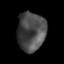
Tissue: prostate
Cell type: Epithelial cells
Senescence score: 0.3426
Nuclear area (px): 1078
Mean DAPI intensity: 74.373